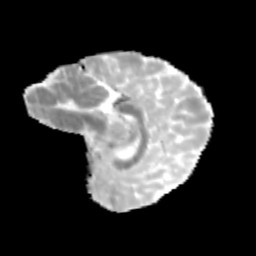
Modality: MD
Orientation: sagittal
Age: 10
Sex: female
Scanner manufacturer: siemens
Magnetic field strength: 3 T
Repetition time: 3.8 s
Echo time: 0.07 s